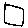
Label: square